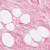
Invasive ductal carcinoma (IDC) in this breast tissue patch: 0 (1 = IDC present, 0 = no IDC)